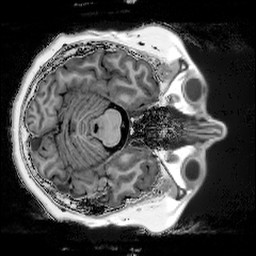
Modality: T1w
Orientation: axial
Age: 56
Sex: female
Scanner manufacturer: siemens
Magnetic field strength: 3 T
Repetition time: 5 s
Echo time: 0.00298 s